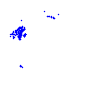
Particle: pion